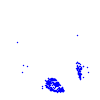
Particle: electron